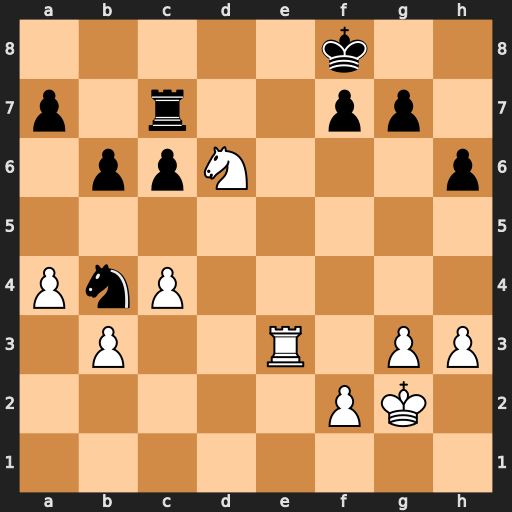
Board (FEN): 5k2/p1r2pp1/1ppN3p/8/PnP5/1P2R1PP/5PK1/8
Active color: w
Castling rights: -
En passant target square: -
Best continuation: Re8#